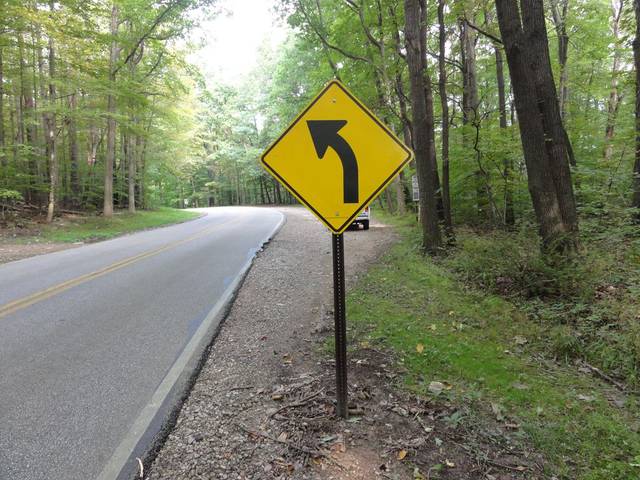
Region: United States
Coordinates: 41.309, -81.61